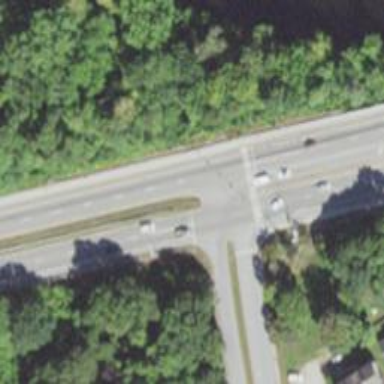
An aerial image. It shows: Trunk link highway.